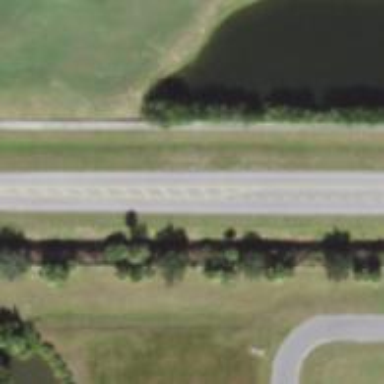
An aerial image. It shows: Tertiary road.